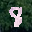
Label: 8